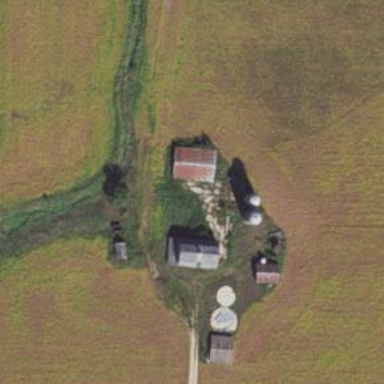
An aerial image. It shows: Silo.